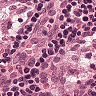
Metastatic tissue present: no